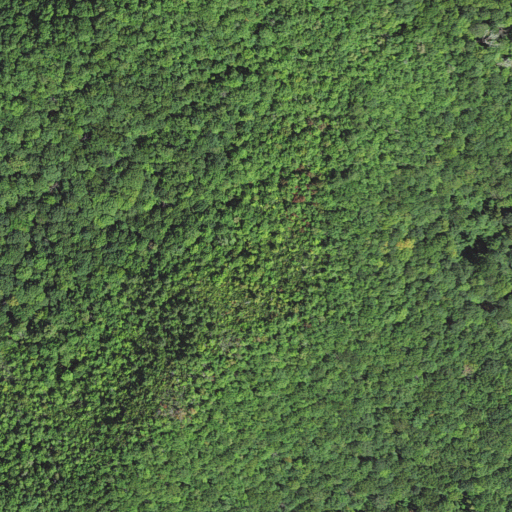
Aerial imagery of ridge(s) in North Carolina named Dead Line Ridge containing mixed forest, deciduous forest, and evergreen forest